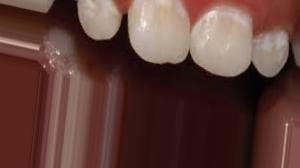
Condition: Caries